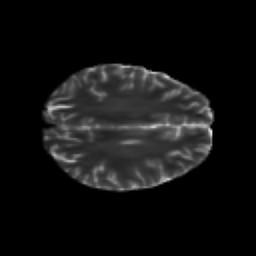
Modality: T2w
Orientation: axial
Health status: healthy
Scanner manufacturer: siemens
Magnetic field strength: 3 T
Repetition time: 10 s
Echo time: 0.092 s